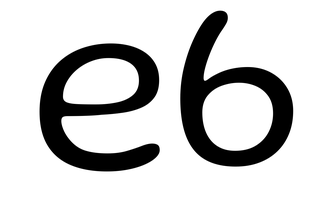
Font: Gluten_Light